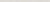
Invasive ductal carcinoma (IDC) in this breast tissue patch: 0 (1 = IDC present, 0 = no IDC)